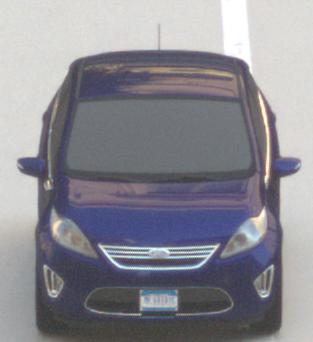
Make: Ford
Model: Fiesta
Detailed model: ’09 Sedan (seventh series)
Model produced from: 2010
Model produced until: 2017
Doors: 4
Color: blue
Road condition: dry road
Daytime: morning or afternoon
Contrast: low contrast